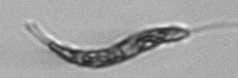
Label: Euglena